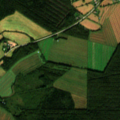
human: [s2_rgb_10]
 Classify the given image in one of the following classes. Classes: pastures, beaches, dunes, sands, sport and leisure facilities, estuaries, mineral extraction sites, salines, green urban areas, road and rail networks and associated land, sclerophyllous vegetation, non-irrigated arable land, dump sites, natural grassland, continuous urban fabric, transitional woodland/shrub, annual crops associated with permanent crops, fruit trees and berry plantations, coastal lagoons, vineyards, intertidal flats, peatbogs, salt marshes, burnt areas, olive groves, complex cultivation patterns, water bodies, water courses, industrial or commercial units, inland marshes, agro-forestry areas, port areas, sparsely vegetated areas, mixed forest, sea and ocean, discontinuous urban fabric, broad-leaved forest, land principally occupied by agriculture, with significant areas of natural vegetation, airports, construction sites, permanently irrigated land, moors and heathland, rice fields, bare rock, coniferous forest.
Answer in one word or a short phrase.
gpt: non-irrigated arable land, land principally occupied by agriculture, with significant areas of natural vegetation, mixed forest